Question: I have start to learn SQL now and now my question:
Look at my uploaded image and say me how I can filter all product categorys with the id_product = 45 and my return value is 45-3,45-2 and the row 1 from product groups.
Again: I will have ALL product_groups rows (1,2,3) and the related id_category(product_category) with the id_product = 45.
It's not easy to explain, sry for my bad English..

Here is a SQL-Query who gives all rows with id from product_groups and id_product = 45 but NOT the id = 3 with empty values :-(
'''
SELECT
id, title, multiplayer, id_product
FROM
product_category
RIGHT OUTER JOIN products_groups ON
rg_product_category.id_category = products_groups.id
WHERE
product_category.id_product = '45' OR
product_category.id_product IS NULL AND products_groups.type = 'Game';
'''
thanks for all help
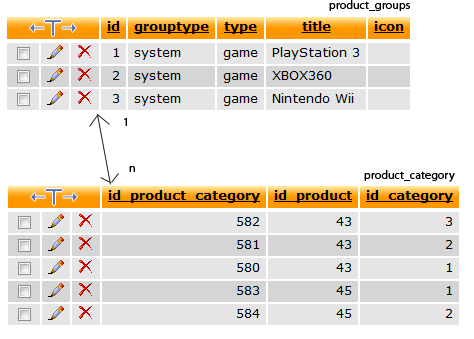
Answer: I think I understand what you want: You want to list all product_groups, with null values if there's no match. Try this:
'''
SELECT
id, title, multiplayer, id_product
FROM products_groups
LEFT JOIN product_category
ON product_category.id_category = products_groups.id
AND product_category.id_product = '45'
WHERE products_groups.type = 'Game';
'''